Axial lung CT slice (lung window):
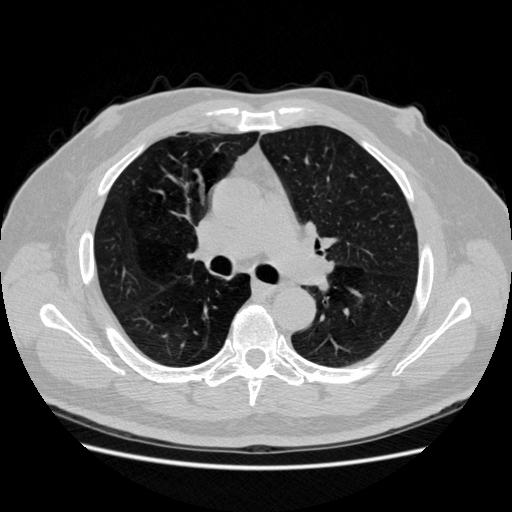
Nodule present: no